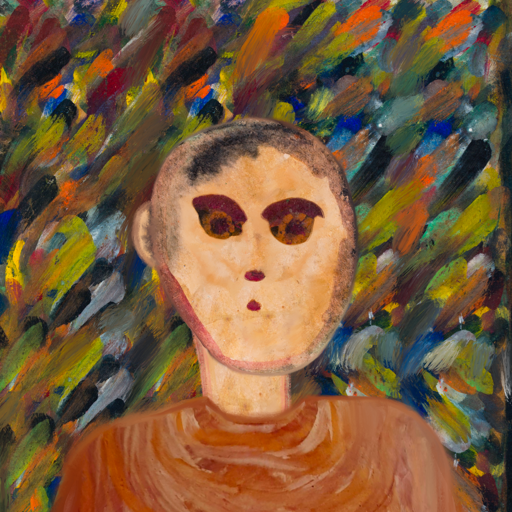
Background: An_Impression, Head And Neck Front: Childish, Face Front: Doll, Bust: Pious_Lady, Hair Front: Blank, Head Accessory: Blank, Second Necklace: Blank, Necklace: Blank, Baby: Blank